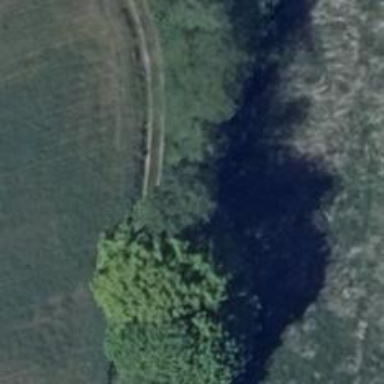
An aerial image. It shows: Row of trees in natural setting.